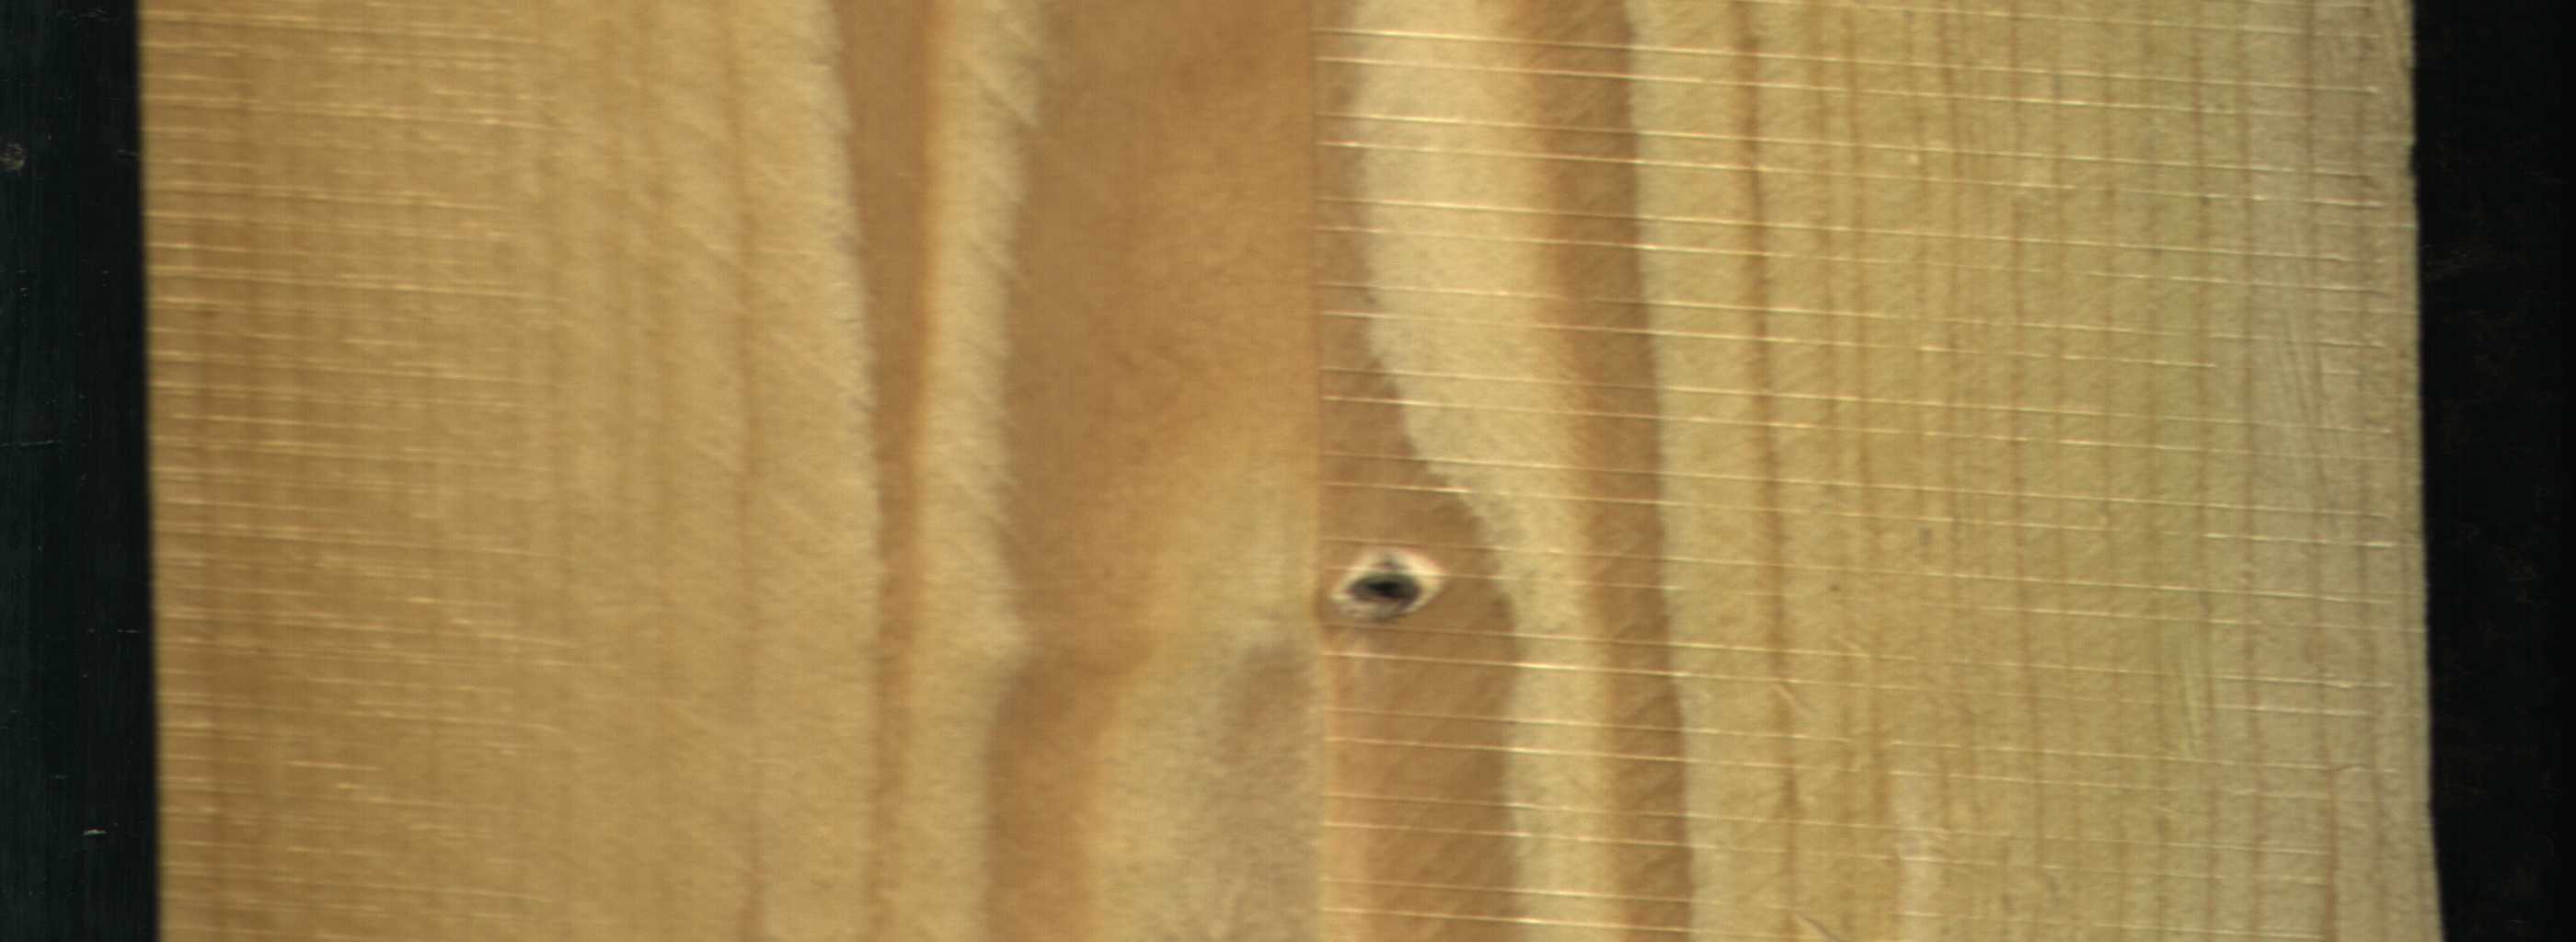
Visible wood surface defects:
Dead_Knot